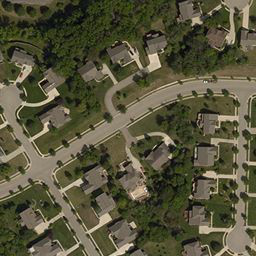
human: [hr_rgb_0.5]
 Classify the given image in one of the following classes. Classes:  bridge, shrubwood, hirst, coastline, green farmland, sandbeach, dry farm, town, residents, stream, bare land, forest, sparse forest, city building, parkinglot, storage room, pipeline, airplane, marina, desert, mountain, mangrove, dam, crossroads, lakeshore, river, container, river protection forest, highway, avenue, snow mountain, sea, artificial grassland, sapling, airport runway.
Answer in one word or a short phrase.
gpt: town